Field crop: maize
Growth stage: 2
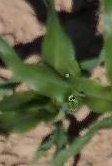
Species: maize